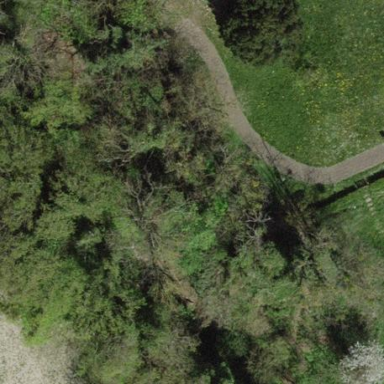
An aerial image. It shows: Forest with mixed leaf types and cycles.